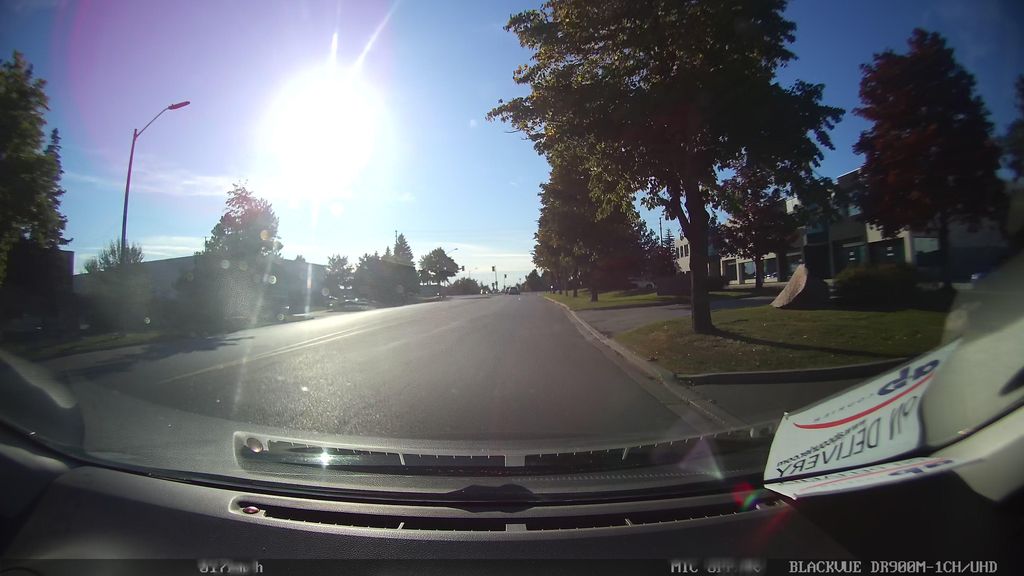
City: toronto